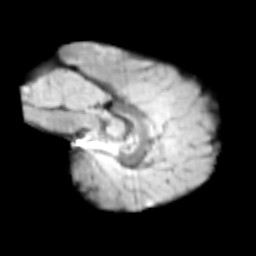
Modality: T2w
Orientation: sagittal
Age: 10
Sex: male
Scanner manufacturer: siemens
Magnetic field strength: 3 T
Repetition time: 3.8 s
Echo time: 0.07 s